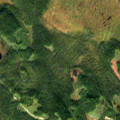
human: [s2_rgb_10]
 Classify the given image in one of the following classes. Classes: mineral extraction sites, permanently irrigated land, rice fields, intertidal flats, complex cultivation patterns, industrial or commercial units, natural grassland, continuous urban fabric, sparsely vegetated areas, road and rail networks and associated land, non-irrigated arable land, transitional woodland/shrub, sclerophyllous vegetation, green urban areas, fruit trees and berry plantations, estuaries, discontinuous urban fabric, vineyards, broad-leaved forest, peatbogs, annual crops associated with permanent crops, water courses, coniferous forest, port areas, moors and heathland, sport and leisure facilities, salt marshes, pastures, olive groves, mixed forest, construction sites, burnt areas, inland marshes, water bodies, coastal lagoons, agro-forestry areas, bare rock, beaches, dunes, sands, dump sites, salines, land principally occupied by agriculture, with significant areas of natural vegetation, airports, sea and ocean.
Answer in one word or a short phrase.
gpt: coniferous forest, peatbogs